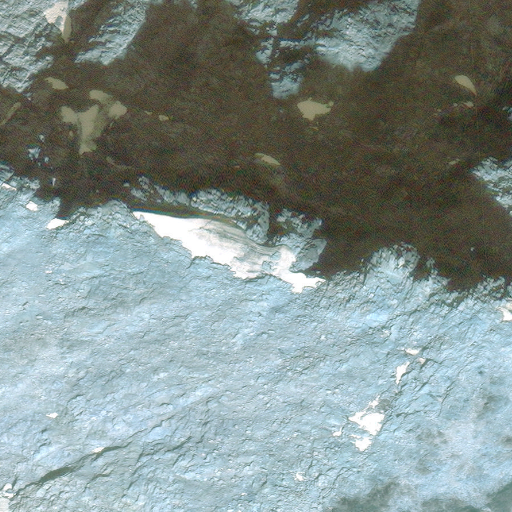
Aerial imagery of mountains in Alaska named Lincoln Mountains containing only unknown